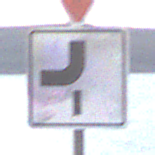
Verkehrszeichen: VerlaufVorfahrtsstrasse7
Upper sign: VorfahrtGewaehren
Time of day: SunriseSunset
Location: Outdoor (RoadRail)
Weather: PartlyCloudy
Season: NotSpecified
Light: Natural